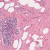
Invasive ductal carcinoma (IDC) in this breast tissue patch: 0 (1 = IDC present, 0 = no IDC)